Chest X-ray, PA view. Patient: 67 years old, sex M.
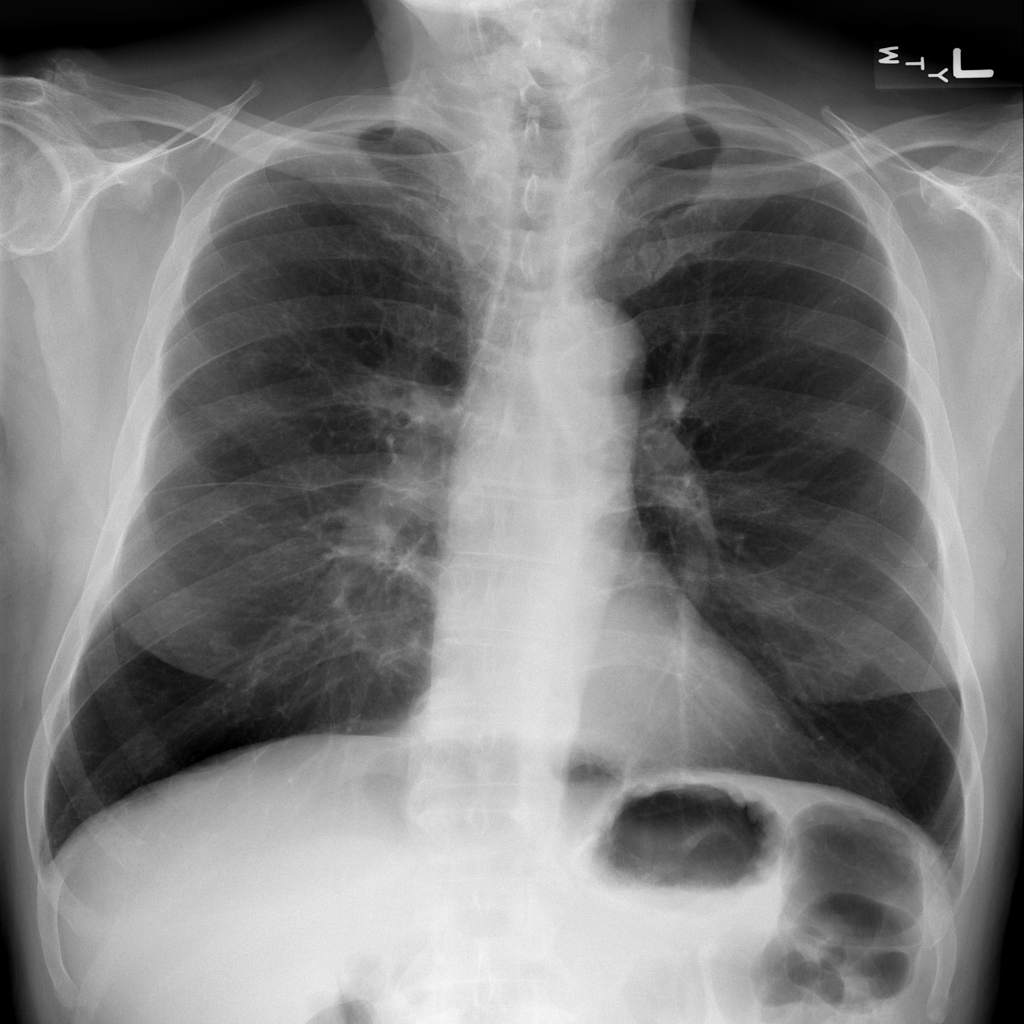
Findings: Atelectasis, Fibrosis, Pleural_Thickening